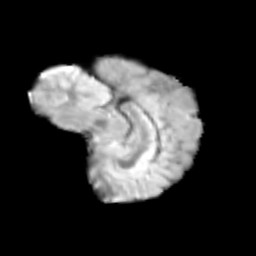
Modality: T2w
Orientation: sagittal
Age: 14
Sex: female
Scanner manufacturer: siemens
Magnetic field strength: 3 T
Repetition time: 3.8 s
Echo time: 0.07 s